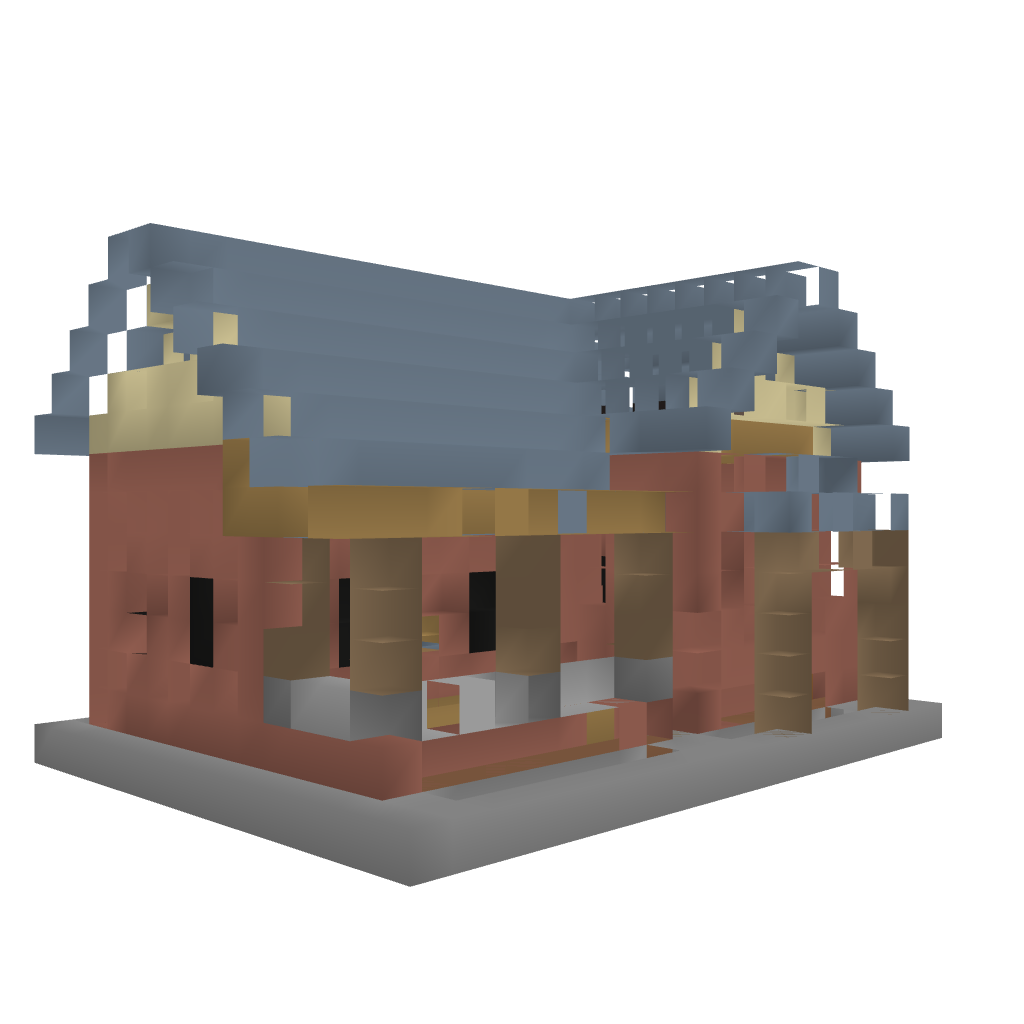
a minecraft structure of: Little brick house